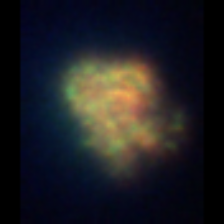
Taxon: Unknown_detritus
Group: Unknown